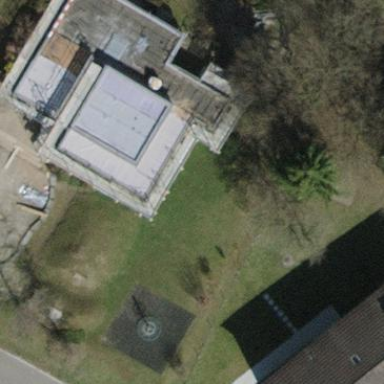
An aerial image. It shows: Kindergarten building.